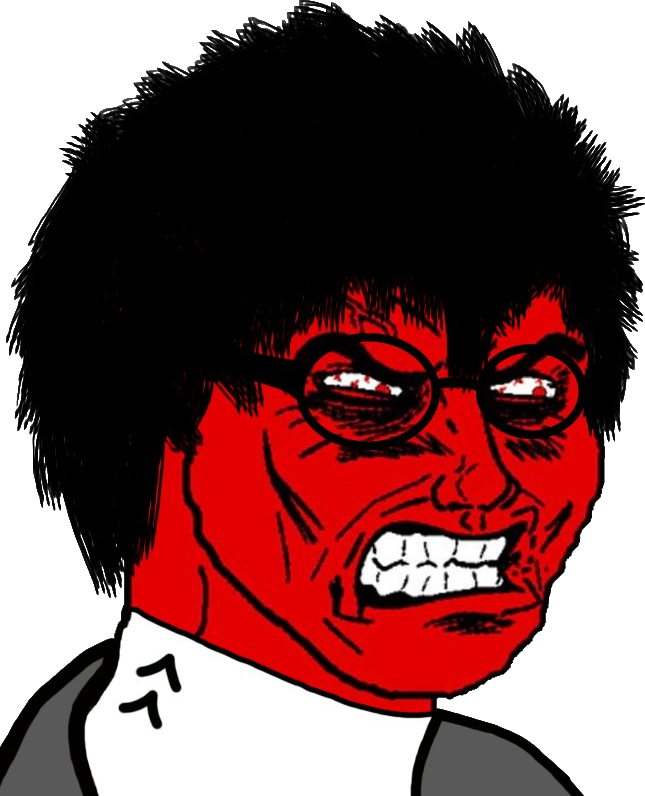
Label: 5_Rage